Field crop: tomato
Growth stage: 1
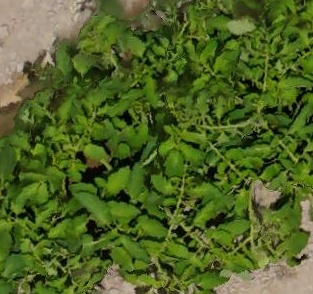
Species: tomato